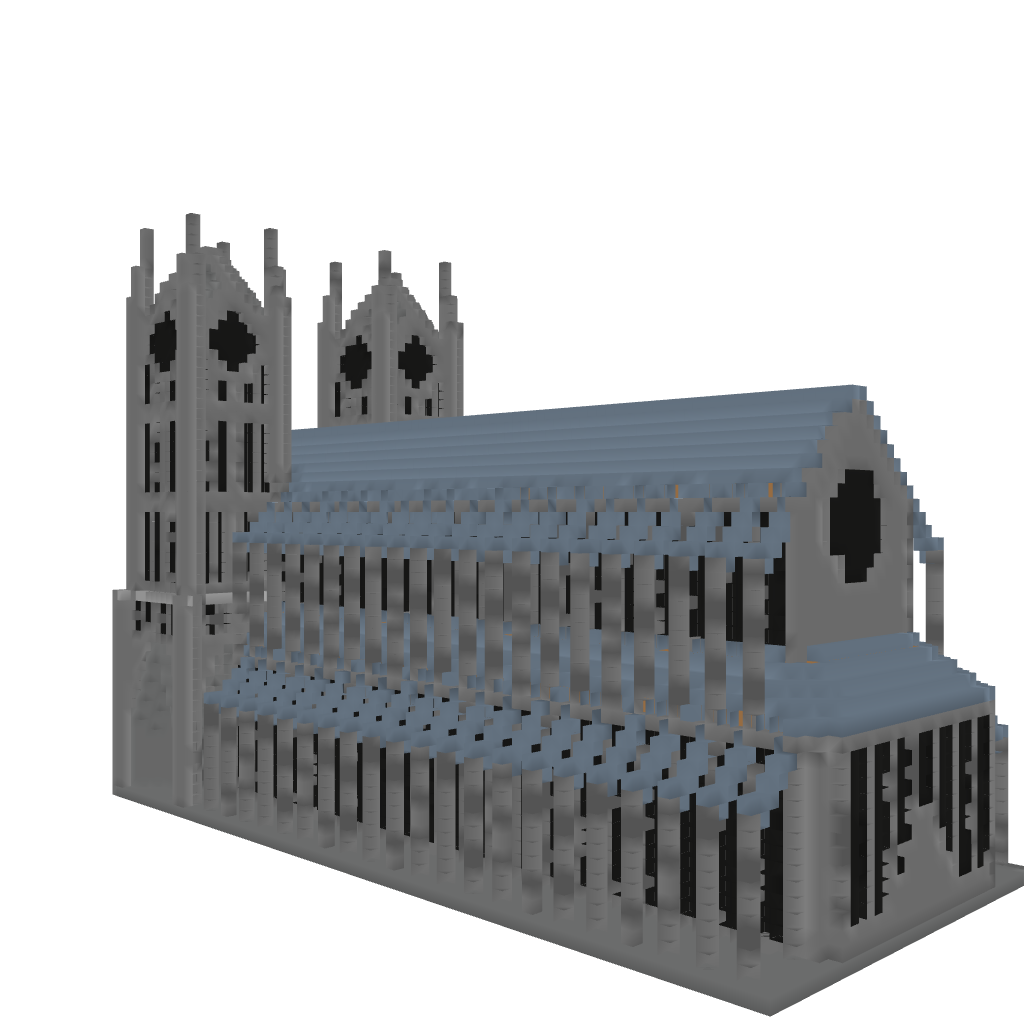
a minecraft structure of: Stone Cathedral